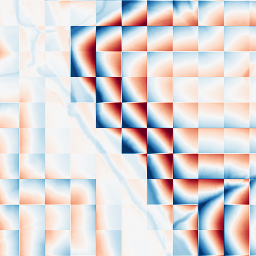
Category: wavelet
Decomposition family: wavelet_dwt
Decomposition parameters: wavelet: haar
level: 5
Upsampling method: bspline
Upsampling parameters: scale: 8
Upsampling scale: 8